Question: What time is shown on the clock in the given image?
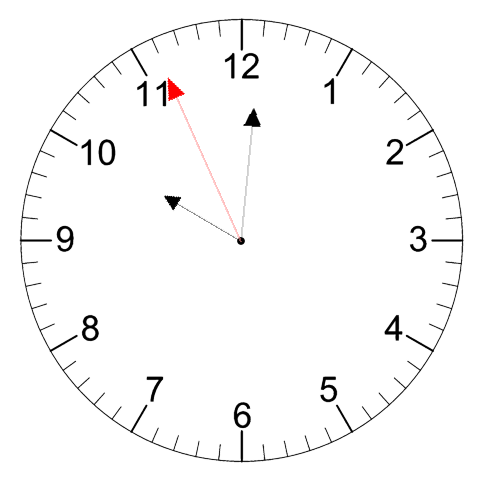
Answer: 10:00:56